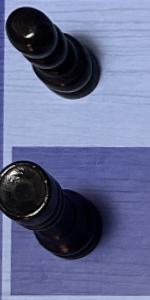
Label: Rook_Black